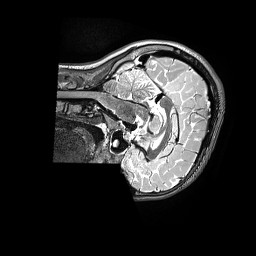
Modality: T2w
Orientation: sagittal
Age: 13
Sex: female
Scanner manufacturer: siemens
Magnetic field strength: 3 T
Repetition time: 3.2 s
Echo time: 0.564 s